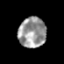
Tissue: prostate
Cell type: Fibroblasts
Senescence score: 0.762
Nuclear area (px): 828
Mean DAPI intensity: 151.302